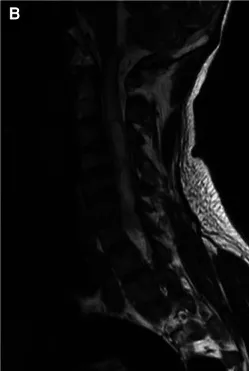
T2WI.
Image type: radiology (mri)